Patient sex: M
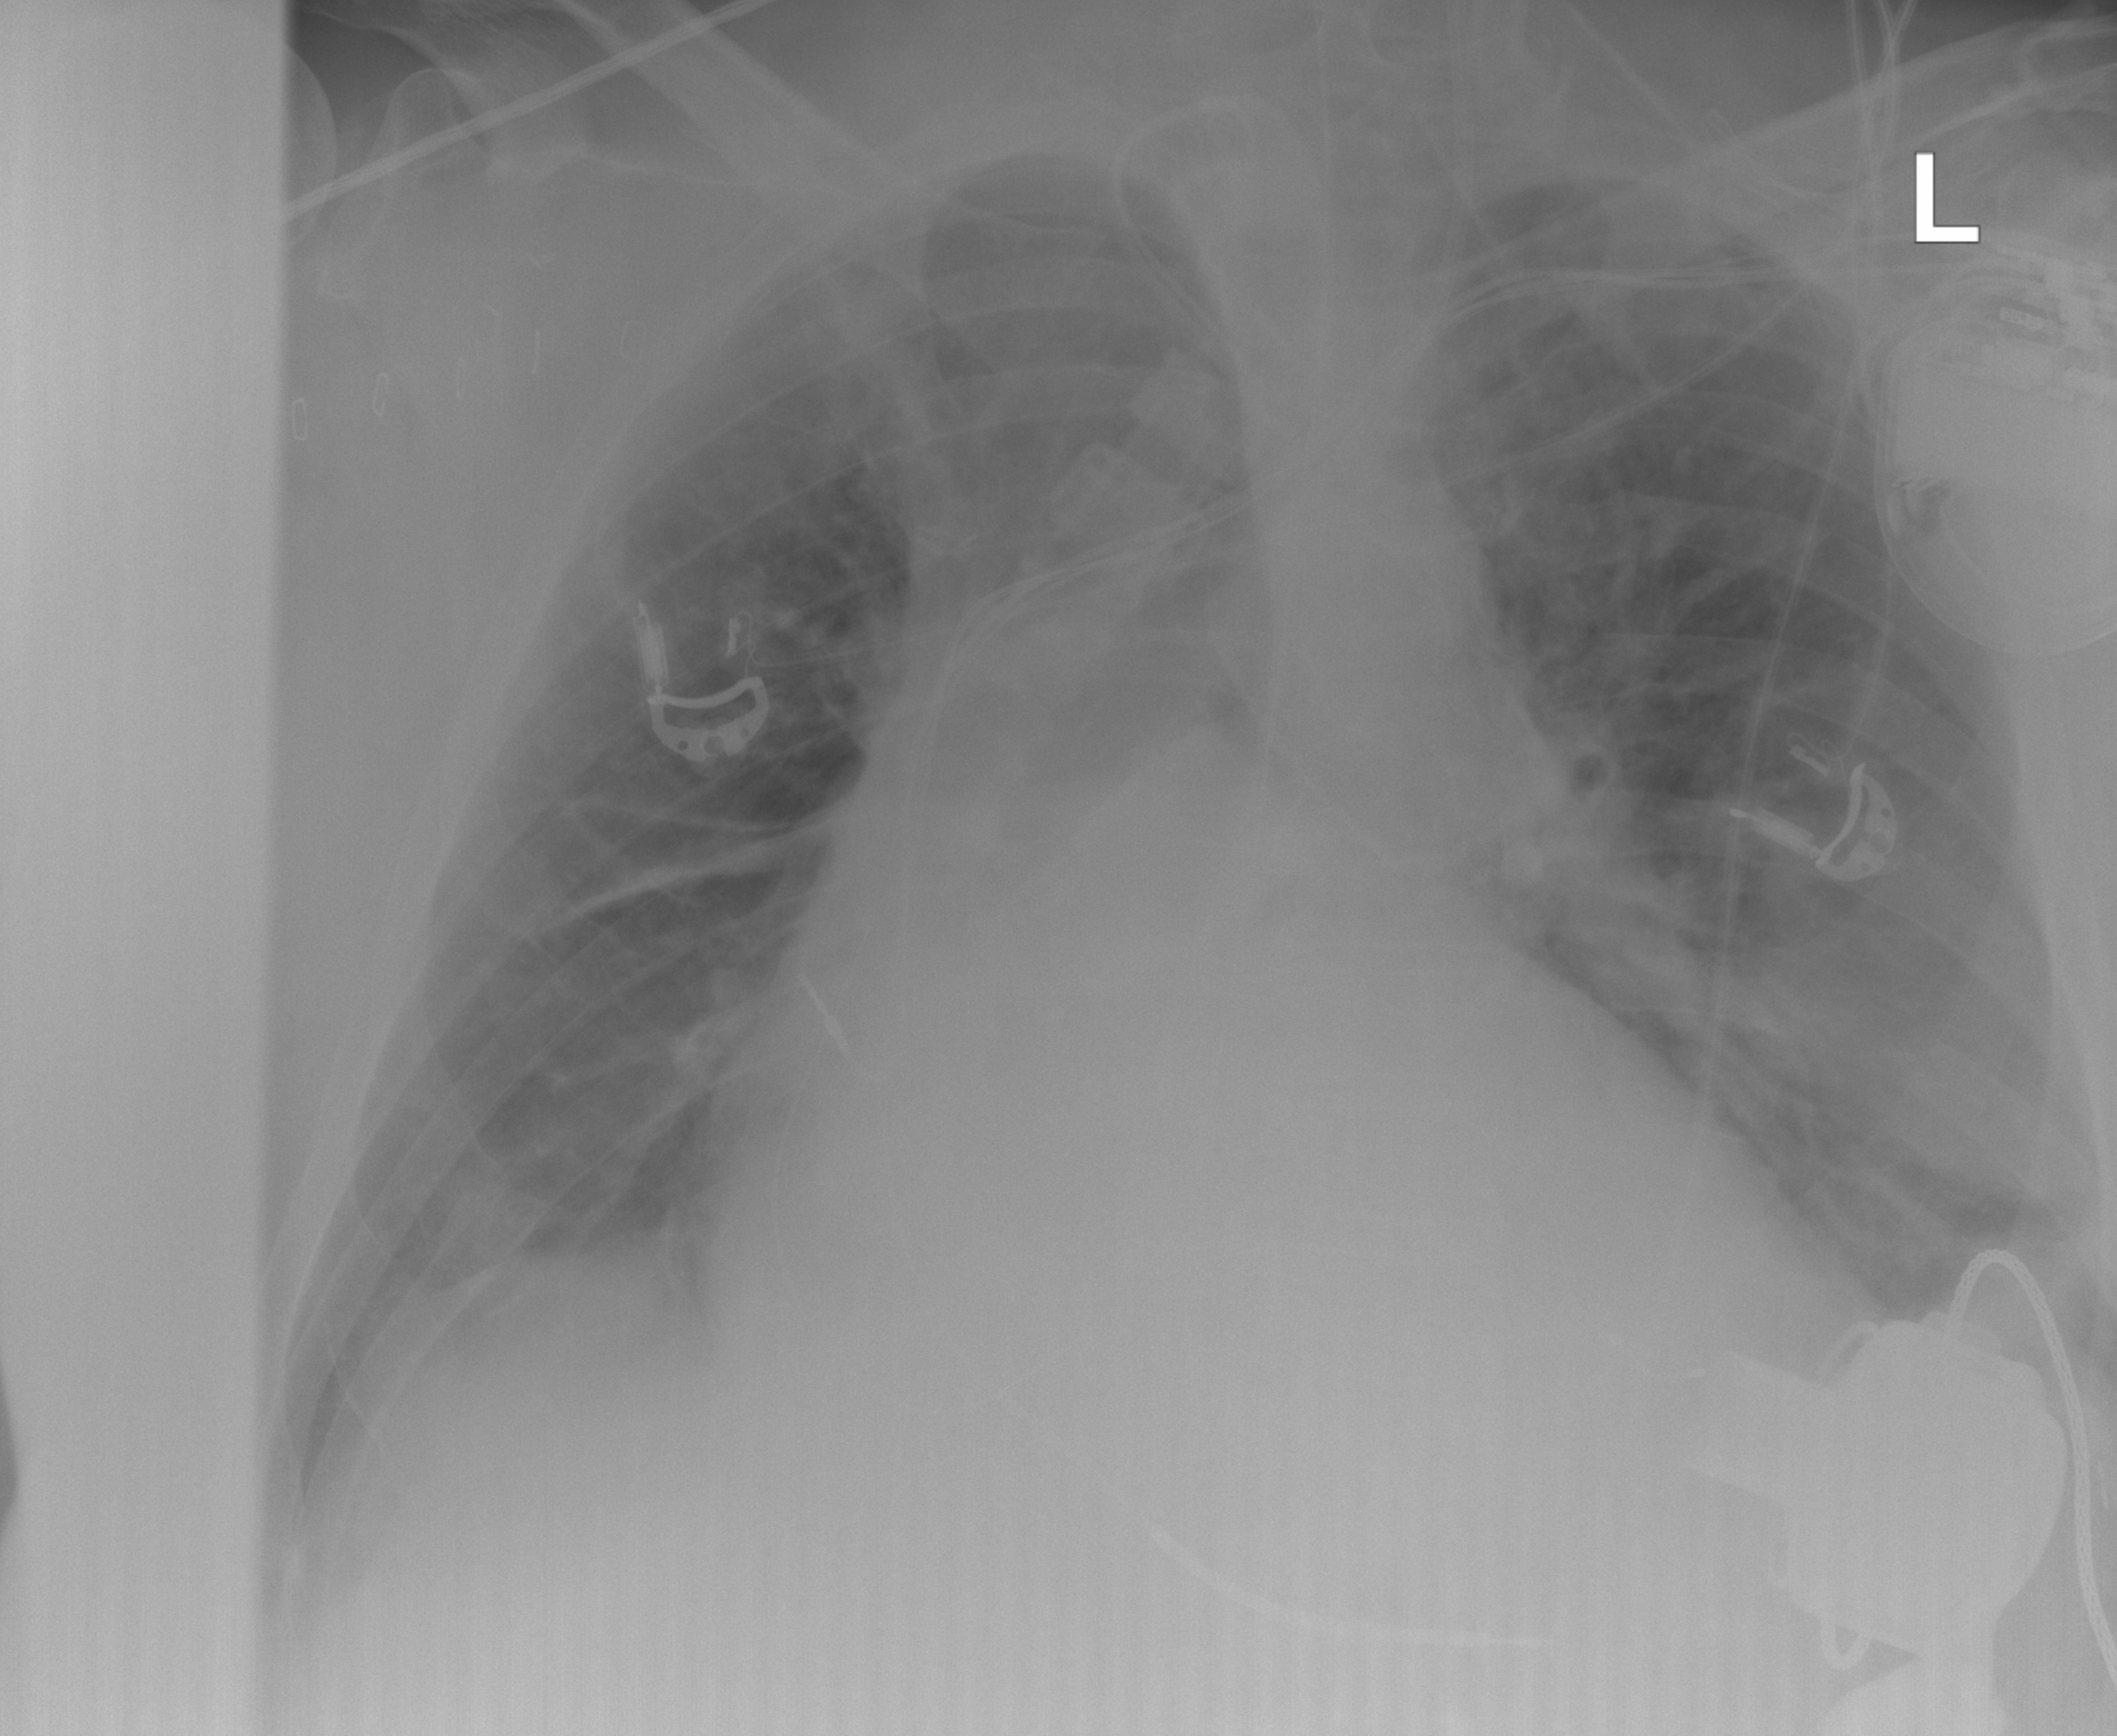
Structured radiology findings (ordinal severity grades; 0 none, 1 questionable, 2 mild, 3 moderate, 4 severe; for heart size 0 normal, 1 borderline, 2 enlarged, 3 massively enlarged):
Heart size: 3
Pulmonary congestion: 2
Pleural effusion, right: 2
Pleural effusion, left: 2
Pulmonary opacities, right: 0
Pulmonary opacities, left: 0
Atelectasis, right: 2
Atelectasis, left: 0